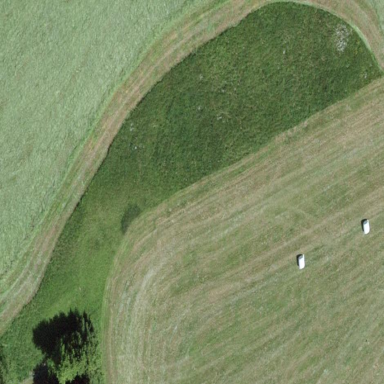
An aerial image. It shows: Picturesque grassland.